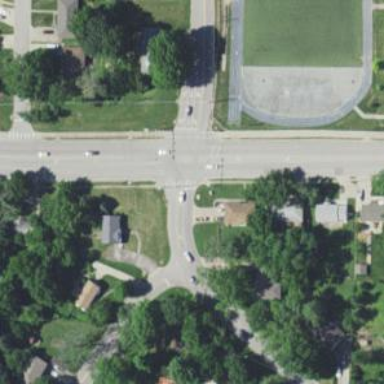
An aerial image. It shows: Marked crossing on the road.